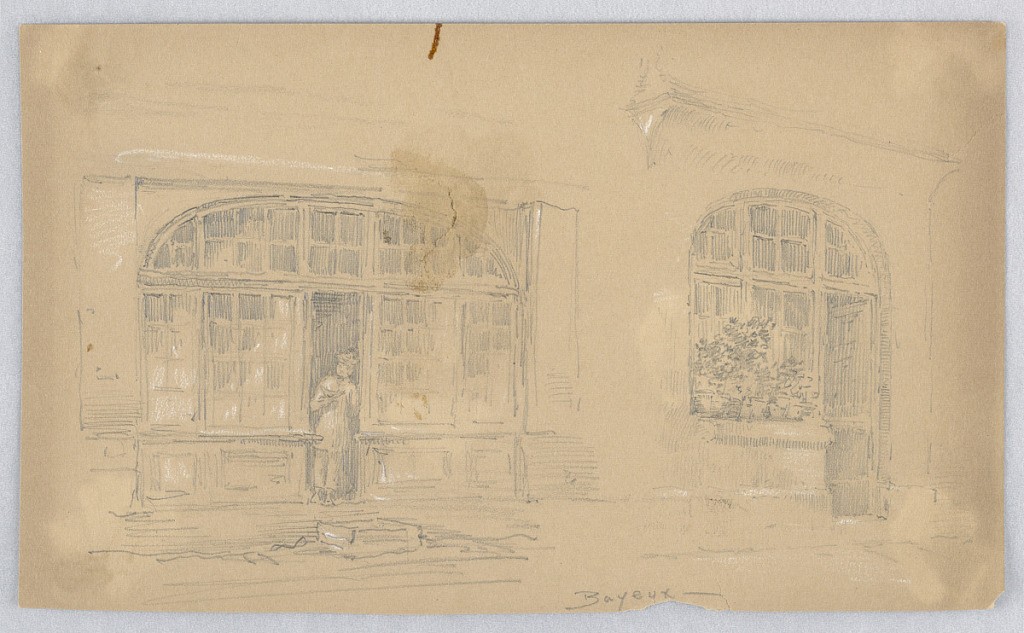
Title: Sketch in Bayeux
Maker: Arnold William Brunner, American, 1857–1925
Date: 1883
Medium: Graphite and white heightening on brown paper
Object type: Drawing
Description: Two shop doorway on a street. Figure in one at left. Right shop window, flowers on window sill.